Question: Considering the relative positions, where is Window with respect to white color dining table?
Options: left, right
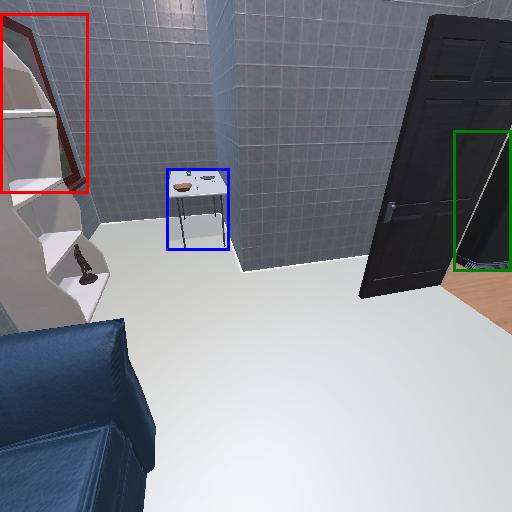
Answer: left